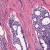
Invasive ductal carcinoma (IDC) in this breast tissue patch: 1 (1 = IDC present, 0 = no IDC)